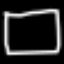
Label: square